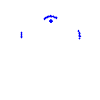
Particle: kaon